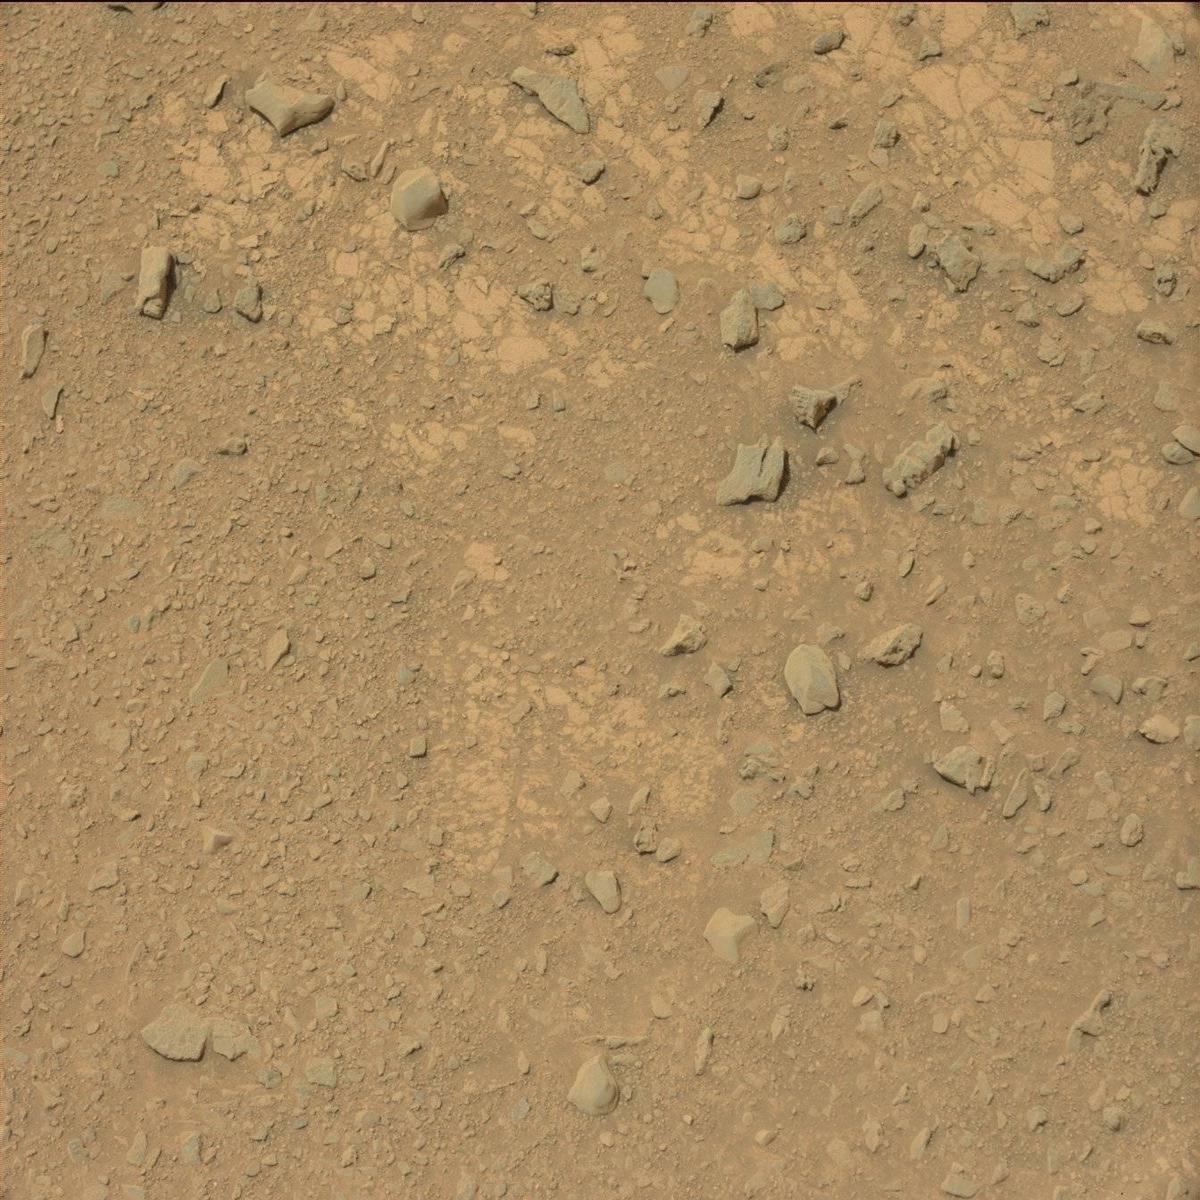
Terrain classes present: Bedrock, Rock, Sand / Soil